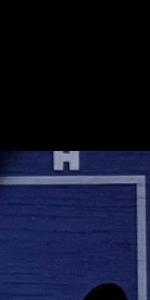
Label: Empty